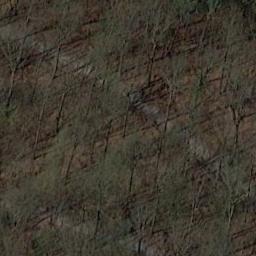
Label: forest